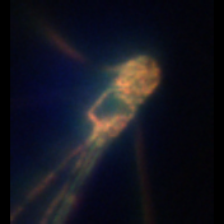
Taxon: Chaetoceros
Group: Diatoms